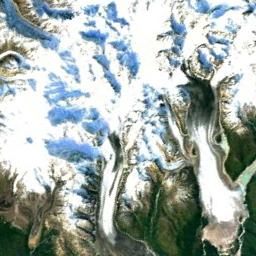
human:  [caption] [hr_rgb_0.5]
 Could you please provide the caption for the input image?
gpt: The snowberg is covered with glaciers .

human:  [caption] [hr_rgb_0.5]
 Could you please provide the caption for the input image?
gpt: White, Brown, And green transitions from the peaks to the bottom of the peaks in the Snow Mountain Range .

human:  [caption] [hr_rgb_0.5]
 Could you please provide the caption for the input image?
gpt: There is a lot of snow on the snowberg .

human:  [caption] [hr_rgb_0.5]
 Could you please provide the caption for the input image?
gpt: The snow berg is consist of green plants,Bare land and white snow .

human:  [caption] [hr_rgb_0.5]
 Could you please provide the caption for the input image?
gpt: There are much snow and some green land on the snowberg .